Question: This is a different issue as I am accessing and using my visualstudio.com server. Please see the image.
I am currently working on an automation in powershell which is to create a new project in VSTS using my account. Unfortunately, I am having an error which is below.
> System.Management.Automation.RemoteException: The project collection does not have a default location for creating project portal sites configured.
Either configure this location using the Team Foundation Administration Console or specify the /w
ebapplication and /relativepath arguments.

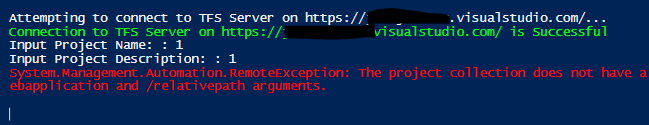
Answer: tfpt only works with TFS2015 or more older version. It does not work with VSTS and TFS2017.
<URL>
You can use Rest API to create the team project via script just as you found. Or you can also consider to use the VSTS CLI: <URL>.